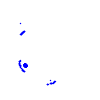
Particle: electron